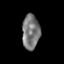
Tissue: skin
Cell type: Epithelial cells
Senescence score: 0.2853
Nuclear area (px): 593
Mean DAPI intensity: 122.017